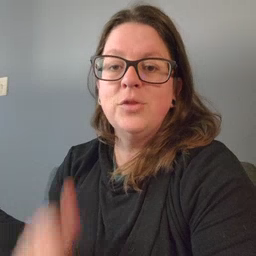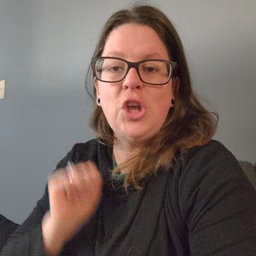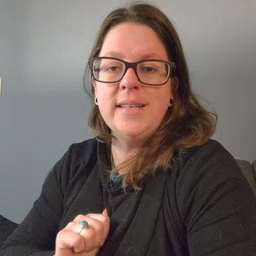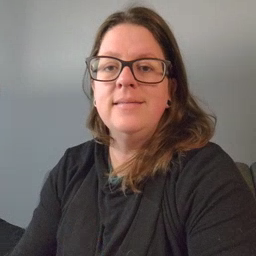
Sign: jacket